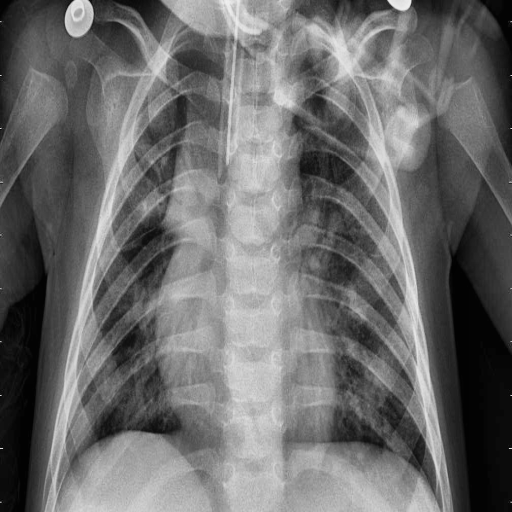
Finding: PNEUMONIA